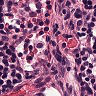
Metastatic tissue present: no